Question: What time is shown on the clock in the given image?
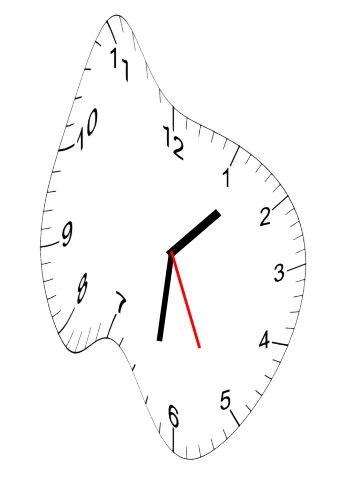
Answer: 01:31:26